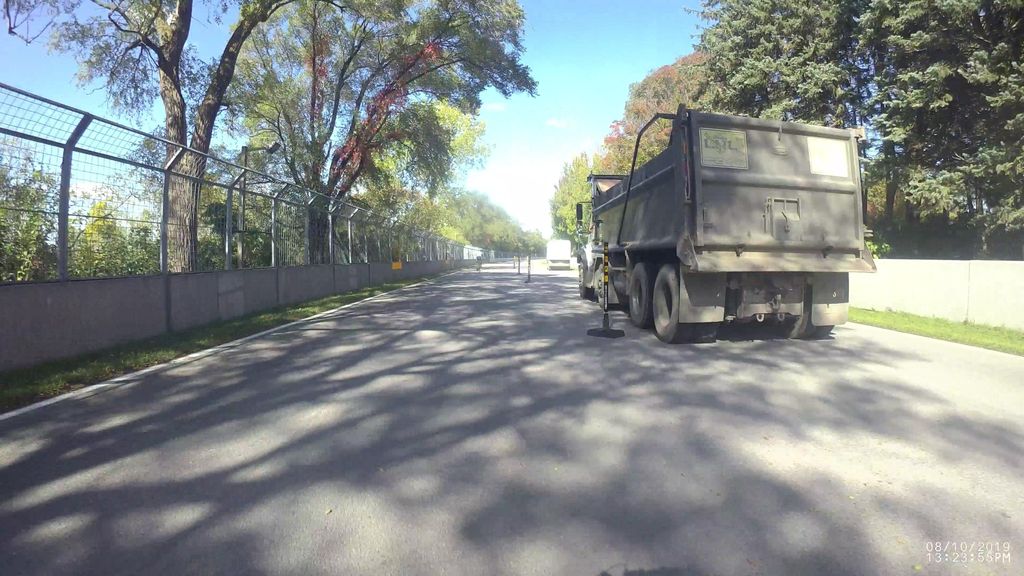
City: montreal